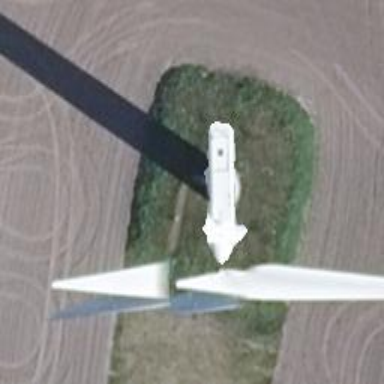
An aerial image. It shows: Wind generator powered by Vestas horizontal axis wind turbine.